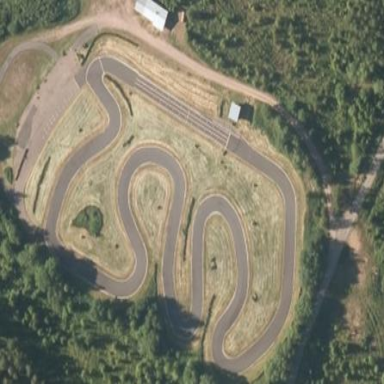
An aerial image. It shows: Paved raceway for karting.